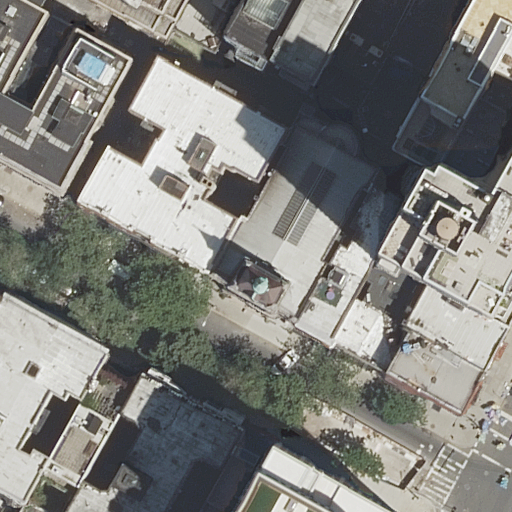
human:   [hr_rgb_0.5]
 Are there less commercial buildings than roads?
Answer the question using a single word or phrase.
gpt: yes

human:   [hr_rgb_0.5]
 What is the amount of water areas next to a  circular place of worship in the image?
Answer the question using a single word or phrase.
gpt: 0

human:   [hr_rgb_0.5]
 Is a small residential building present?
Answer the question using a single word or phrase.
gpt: yes

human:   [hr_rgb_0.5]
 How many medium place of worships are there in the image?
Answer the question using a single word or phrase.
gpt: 0

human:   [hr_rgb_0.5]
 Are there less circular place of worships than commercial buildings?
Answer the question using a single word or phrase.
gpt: no

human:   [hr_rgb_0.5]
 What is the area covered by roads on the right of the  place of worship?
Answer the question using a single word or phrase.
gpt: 0m2

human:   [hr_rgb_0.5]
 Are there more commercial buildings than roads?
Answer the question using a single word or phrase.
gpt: no

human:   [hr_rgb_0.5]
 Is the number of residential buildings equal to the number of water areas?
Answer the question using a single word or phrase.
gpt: no

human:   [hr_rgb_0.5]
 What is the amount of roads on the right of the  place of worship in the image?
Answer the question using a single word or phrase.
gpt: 0

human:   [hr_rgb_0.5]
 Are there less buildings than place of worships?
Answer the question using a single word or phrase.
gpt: no

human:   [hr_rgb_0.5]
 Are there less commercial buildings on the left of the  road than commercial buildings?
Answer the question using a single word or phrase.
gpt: no

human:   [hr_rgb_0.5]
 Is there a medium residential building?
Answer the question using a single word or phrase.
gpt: yes

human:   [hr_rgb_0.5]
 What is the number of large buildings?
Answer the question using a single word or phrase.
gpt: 5

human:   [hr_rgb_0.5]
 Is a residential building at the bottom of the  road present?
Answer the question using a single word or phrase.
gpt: yes

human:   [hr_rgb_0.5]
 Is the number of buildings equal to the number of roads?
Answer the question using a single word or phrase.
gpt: no

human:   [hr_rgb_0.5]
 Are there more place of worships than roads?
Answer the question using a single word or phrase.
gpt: no

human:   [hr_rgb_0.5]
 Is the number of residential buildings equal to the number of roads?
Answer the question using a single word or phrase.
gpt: no

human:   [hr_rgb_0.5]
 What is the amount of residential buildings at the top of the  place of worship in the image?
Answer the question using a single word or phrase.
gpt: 8

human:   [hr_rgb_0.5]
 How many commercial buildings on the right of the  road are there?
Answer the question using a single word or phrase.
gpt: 0

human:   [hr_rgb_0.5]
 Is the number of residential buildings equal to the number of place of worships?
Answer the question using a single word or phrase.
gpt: no

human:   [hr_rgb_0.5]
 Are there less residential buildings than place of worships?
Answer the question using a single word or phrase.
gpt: no

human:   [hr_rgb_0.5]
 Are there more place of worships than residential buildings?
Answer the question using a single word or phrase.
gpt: no

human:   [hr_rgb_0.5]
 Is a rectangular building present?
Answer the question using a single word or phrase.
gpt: yes

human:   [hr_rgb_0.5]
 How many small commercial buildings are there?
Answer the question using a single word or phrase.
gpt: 0

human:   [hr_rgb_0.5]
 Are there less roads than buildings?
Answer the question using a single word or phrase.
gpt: yes

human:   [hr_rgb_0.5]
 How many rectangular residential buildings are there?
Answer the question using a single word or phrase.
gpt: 13

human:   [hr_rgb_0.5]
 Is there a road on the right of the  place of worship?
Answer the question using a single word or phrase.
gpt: no

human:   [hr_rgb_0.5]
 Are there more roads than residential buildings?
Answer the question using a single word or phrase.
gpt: no

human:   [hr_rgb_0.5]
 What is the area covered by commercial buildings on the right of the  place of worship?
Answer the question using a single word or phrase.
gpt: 0m2

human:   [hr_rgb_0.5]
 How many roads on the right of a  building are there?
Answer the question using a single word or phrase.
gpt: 1

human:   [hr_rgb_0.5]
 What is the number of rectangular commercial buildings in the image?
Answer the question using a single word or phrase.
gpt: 0

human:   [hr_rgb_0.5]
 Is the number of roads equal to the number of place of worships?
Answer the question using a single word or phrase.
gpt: yes

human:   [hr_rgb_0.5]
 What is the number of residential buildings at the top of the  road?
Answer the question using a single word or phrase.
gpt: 11

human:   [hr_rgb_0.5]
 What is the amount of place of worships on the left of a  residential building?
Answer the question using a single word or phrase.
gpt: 1

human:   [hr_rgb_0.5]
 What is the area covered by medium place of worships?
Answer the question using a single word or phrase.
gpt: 0m2

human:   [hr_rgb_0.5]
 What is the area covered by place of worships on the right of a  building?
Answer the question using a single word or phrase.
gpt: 717m2